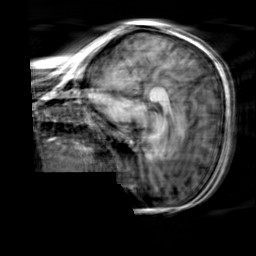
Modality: T1w
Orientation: sagittal
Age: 23
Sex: female
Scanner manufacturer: siemens
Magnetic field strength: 3 T
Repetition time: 2.3 s
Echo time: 0.00303 s